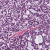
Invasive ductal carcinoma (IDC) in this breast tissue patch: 1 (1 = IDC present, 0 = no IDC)